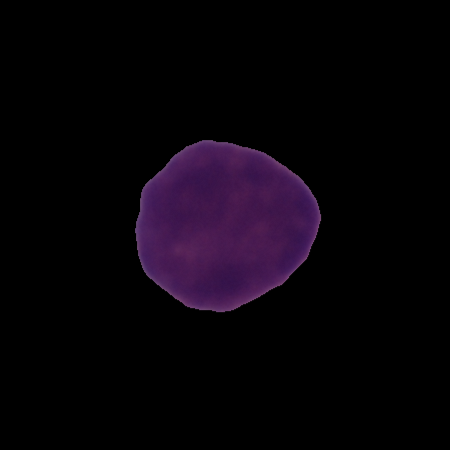
Label: healthy